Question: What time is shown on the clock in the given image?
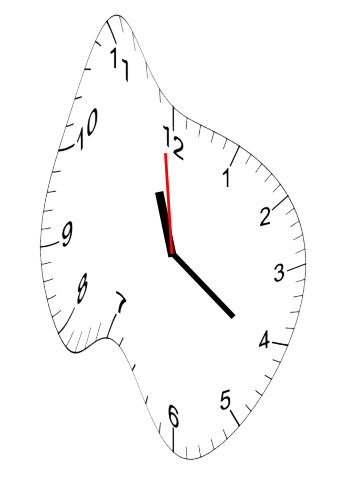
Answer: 11:20:59